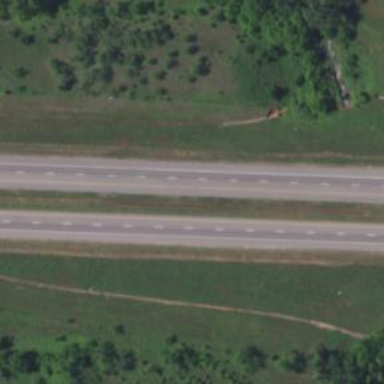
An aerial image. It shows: Asphalt motorway.